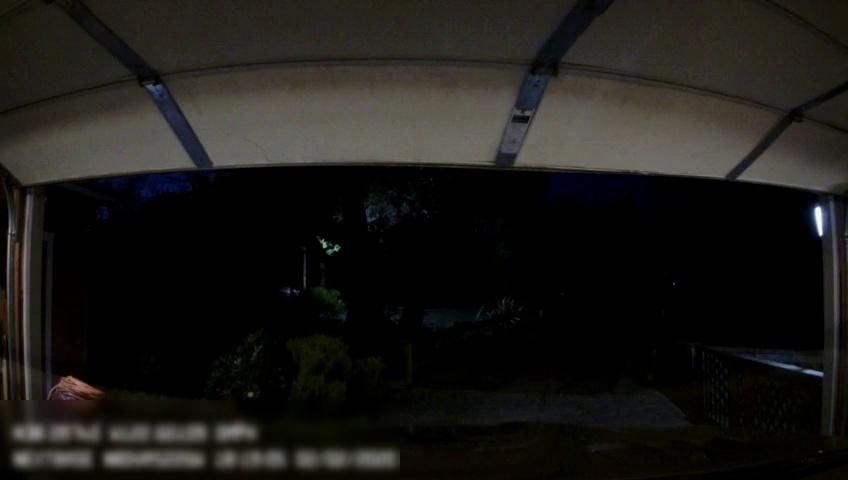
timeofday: Night
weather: Other
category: Drivable Space
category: Drivable Space